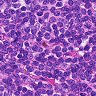
Metastatic tissue present: no